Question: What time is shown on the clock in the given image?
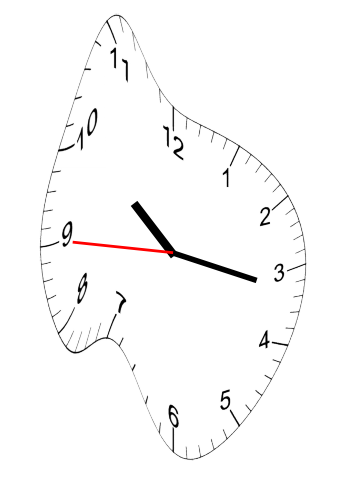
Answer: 10:16:45